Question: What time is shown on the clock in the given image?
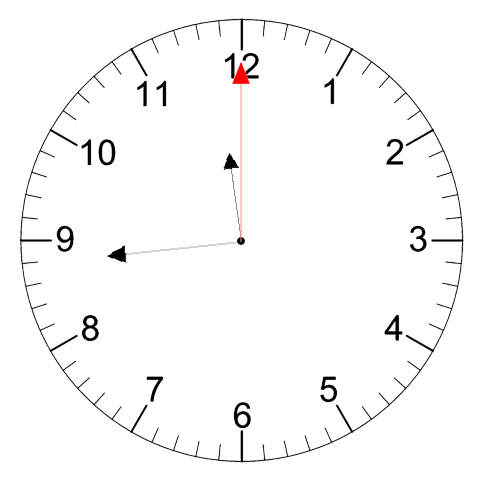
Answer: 11:44:00